Question: I have many divs with variable height. I need these divs sort under each other but when they will reach end of window -> create new "column".

Now divs are overflowing, but I need to create new "column".
BTW:
I have solution using:
'''
-webkit-column-gap: 16px;
-webkit-column-width: 230px;
'''
But I need to support other browsers.
Thank you for your help!
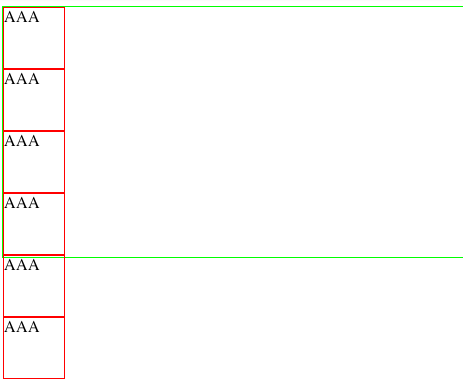
Answer: To do it with ,
an option would be using 'column-count' and a 'max-height' on the container.
see <URL>
but I am not sure about browser sopport.
It kinda does what you want, at least to some extend, but you would probably be better of with something in javascript.
here I paste the CSS:
'''
.container {
column-count: 3;
-webkit-column-count: 3;
-moz-column-count: 3;
-ms-column-count: 3;
-o-column-count: 3;
vertical-align:text-top;
max-height:100px;
}
'''